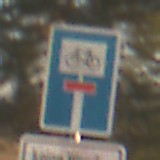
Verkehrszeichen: SackgasseRadverkehrDurchlaessig
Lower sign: HinweisGeaenderteVorfahrtVerkehrsfuehrungVerkehrsregelung3
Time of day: SunriseSunset
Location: Outdoor (Nature)
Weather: PartlyCloudy
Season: NotSpecified
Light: Natural